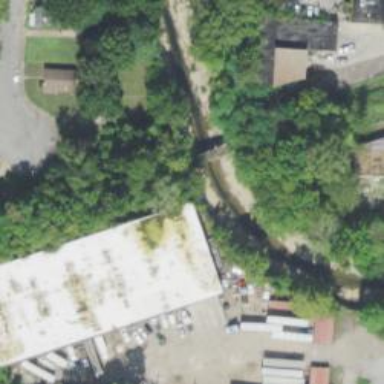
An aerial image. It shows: Disused railway bridge.